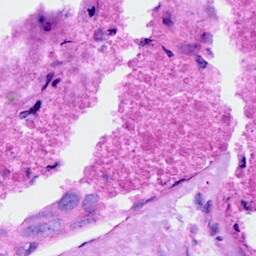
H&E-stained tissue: Breast